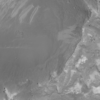
Label: not_dusty